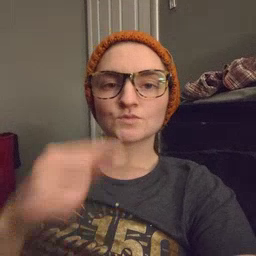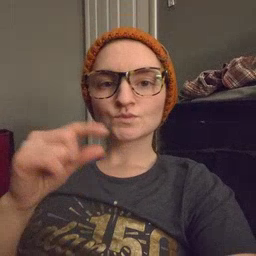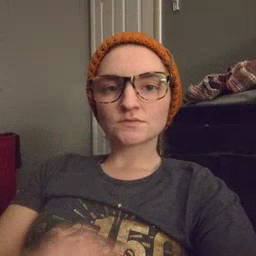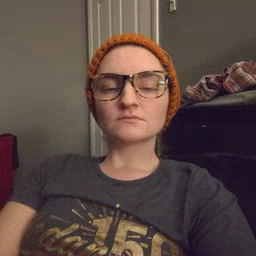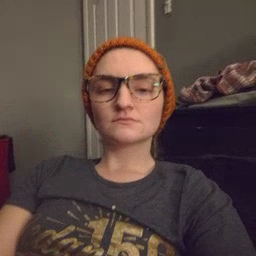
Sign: green